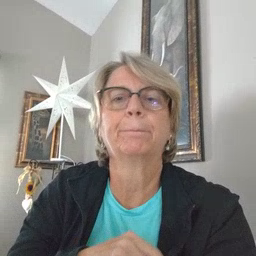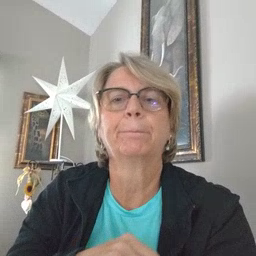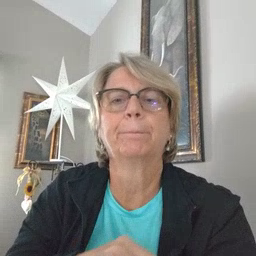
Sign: drop